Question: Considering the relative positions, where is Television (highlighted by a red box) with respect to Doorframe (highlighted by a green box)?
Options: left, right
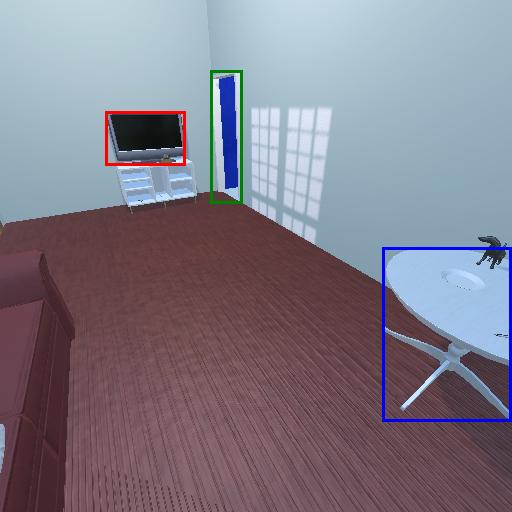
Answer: left